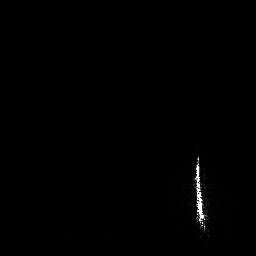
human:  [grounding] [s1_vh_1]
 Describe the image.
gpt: In the satellite image, there is  <ref>1 medium ship </ref> <box>[[74, 59, 81, 93, 0]]</box> located at bottom right.